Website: lowes
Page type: billing-address
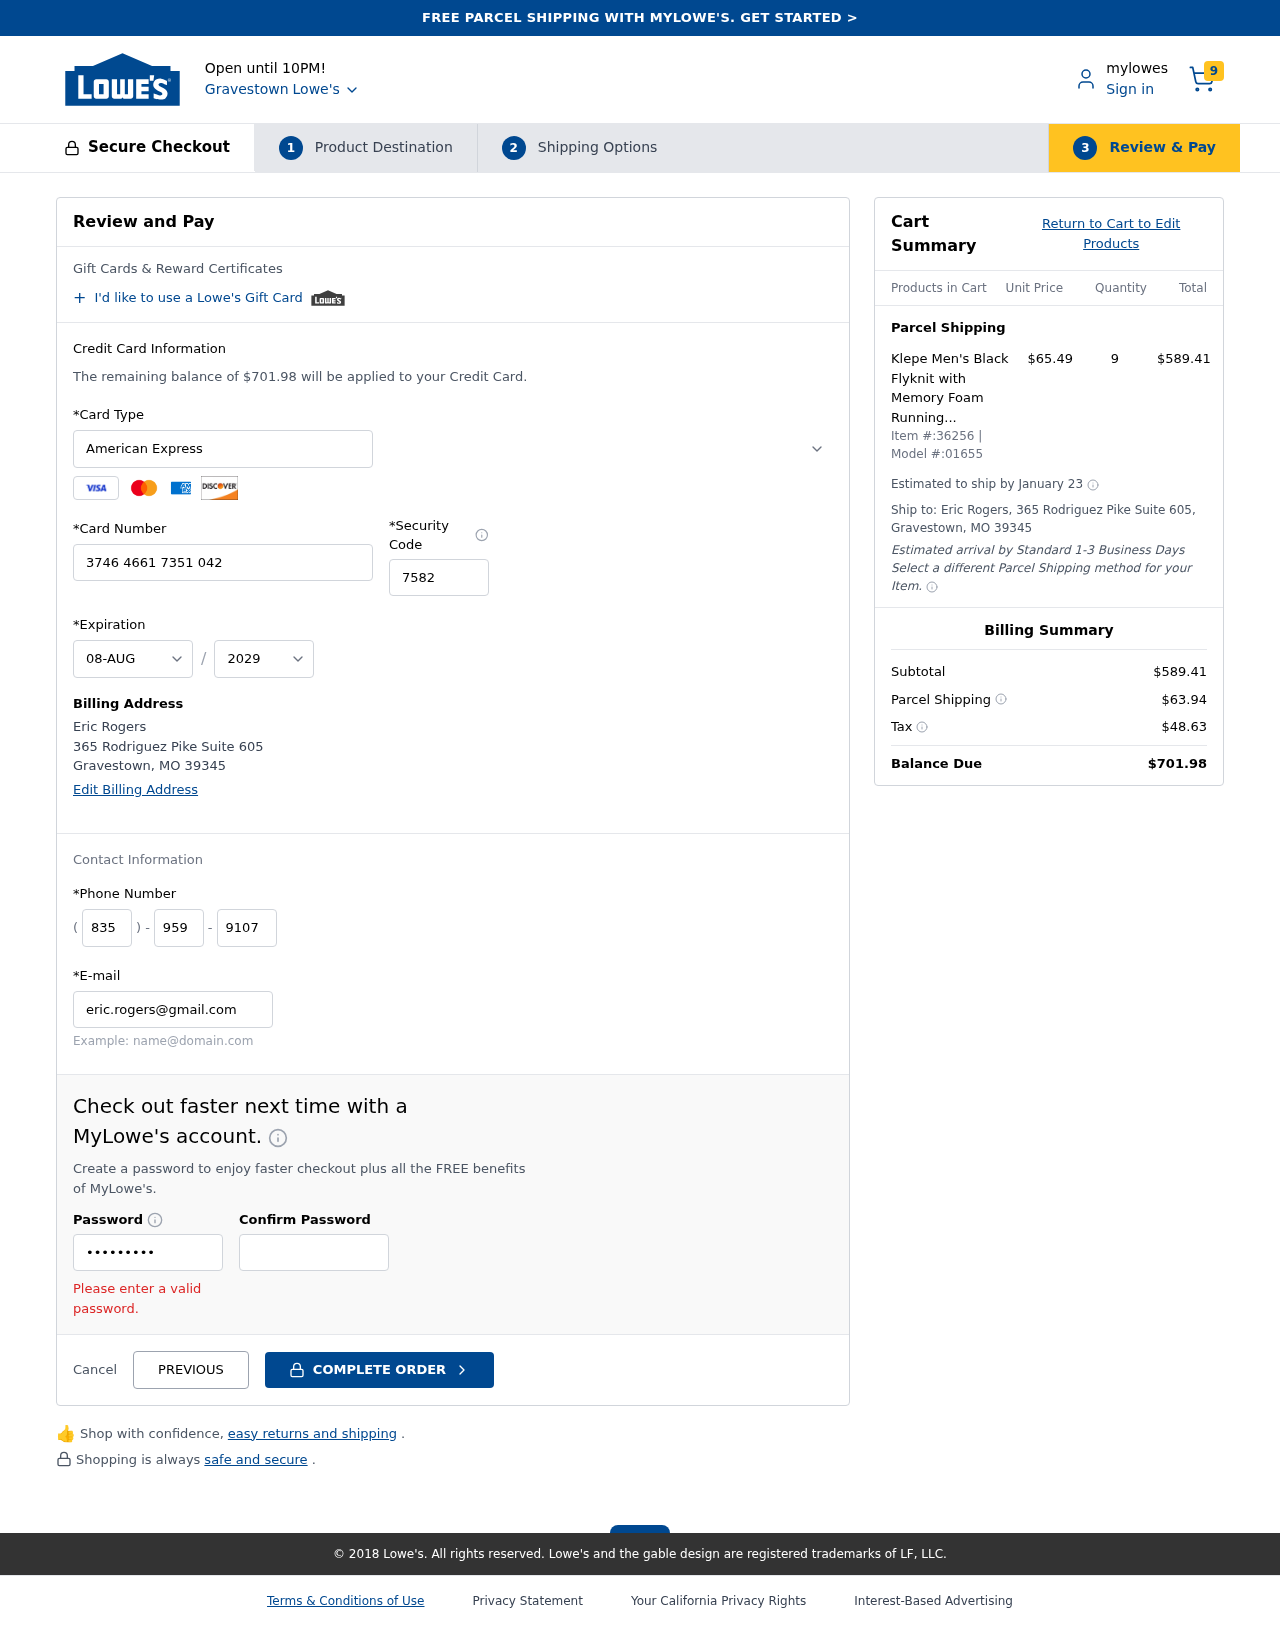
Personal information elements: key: PII_CARD_CVV
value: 7582
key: PII_CARD_EXPIRY_MONTH
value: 08
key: PII_CARD_EXPIRY_YEAR
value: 29
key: PII_CARD_NUMBER
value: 3746 4661 7351 042
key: PII_CARD_TYPE
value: American Express
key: PII_CITY
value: Gravestown
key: PII_CITY_STATE_ZIP
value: Gravestown, MO 39345
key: PII_EMAIL
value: eric.rogers@gmail.com
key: PII_FULLNAME
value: Eric Rogers
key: PII_PHONE_AREA
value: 835
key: PII_PHONE_PREFIX
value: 959
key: PII_PHONE_SUFFIX
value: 9107
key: PII_STREET
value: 365 Rodriguez Pike Suite 605
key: PII_FULLNAME2
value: Eric Rogers
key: PII_STATE_ABBR
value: MO
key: PII_POSTCODE
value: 39345
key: PII_POSTCODE_FULL
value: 39345
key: PII_CITY_STATE
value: Gravestown, MO
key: PII_POSTCODE_NUMERIC
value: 39345
Product elements: key: PRODUCT1_NAME
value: Klepe Men's Black Flyknit with Memory Foam Running Shoes-6 UK (40 EU) (7 US) (BX020/BLK)
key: PRODUCT1_PRICE
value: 65.49
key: PRODUCT1_QUANTITY
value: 9
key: PRODUCT_ITEM_NUMBER
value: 36256
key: PRODUCT_MODEL_NUMBER
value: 01655
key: PRODUCT1_LINE_TOTAL
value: $589.41
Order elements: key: ORDER_NUM_ITEMS
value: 9
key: ORDER_TOTAL
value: $701.98
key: ORDER_SHIPPING_DATE
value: January 23
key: ORDER_SUBTOTAL
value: $589.41
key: ORDER_SHIPPING_COST
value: $63.94
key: ORDER_TAX
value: $48.63